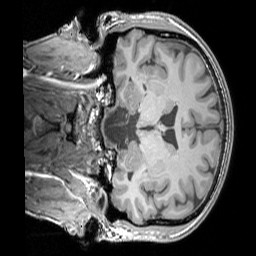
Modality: T1w
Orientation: coronal
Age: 40
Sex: male
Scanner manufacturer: siemens
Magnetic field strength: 3 T
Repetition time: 1.83 s
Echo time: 0.00303 s